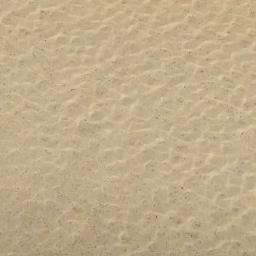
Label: desert